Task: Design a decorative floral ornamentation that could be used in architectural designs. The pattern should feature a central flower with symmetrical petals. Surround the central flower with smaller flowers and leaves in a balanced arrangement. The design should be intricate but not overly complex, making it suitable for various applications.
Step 789:
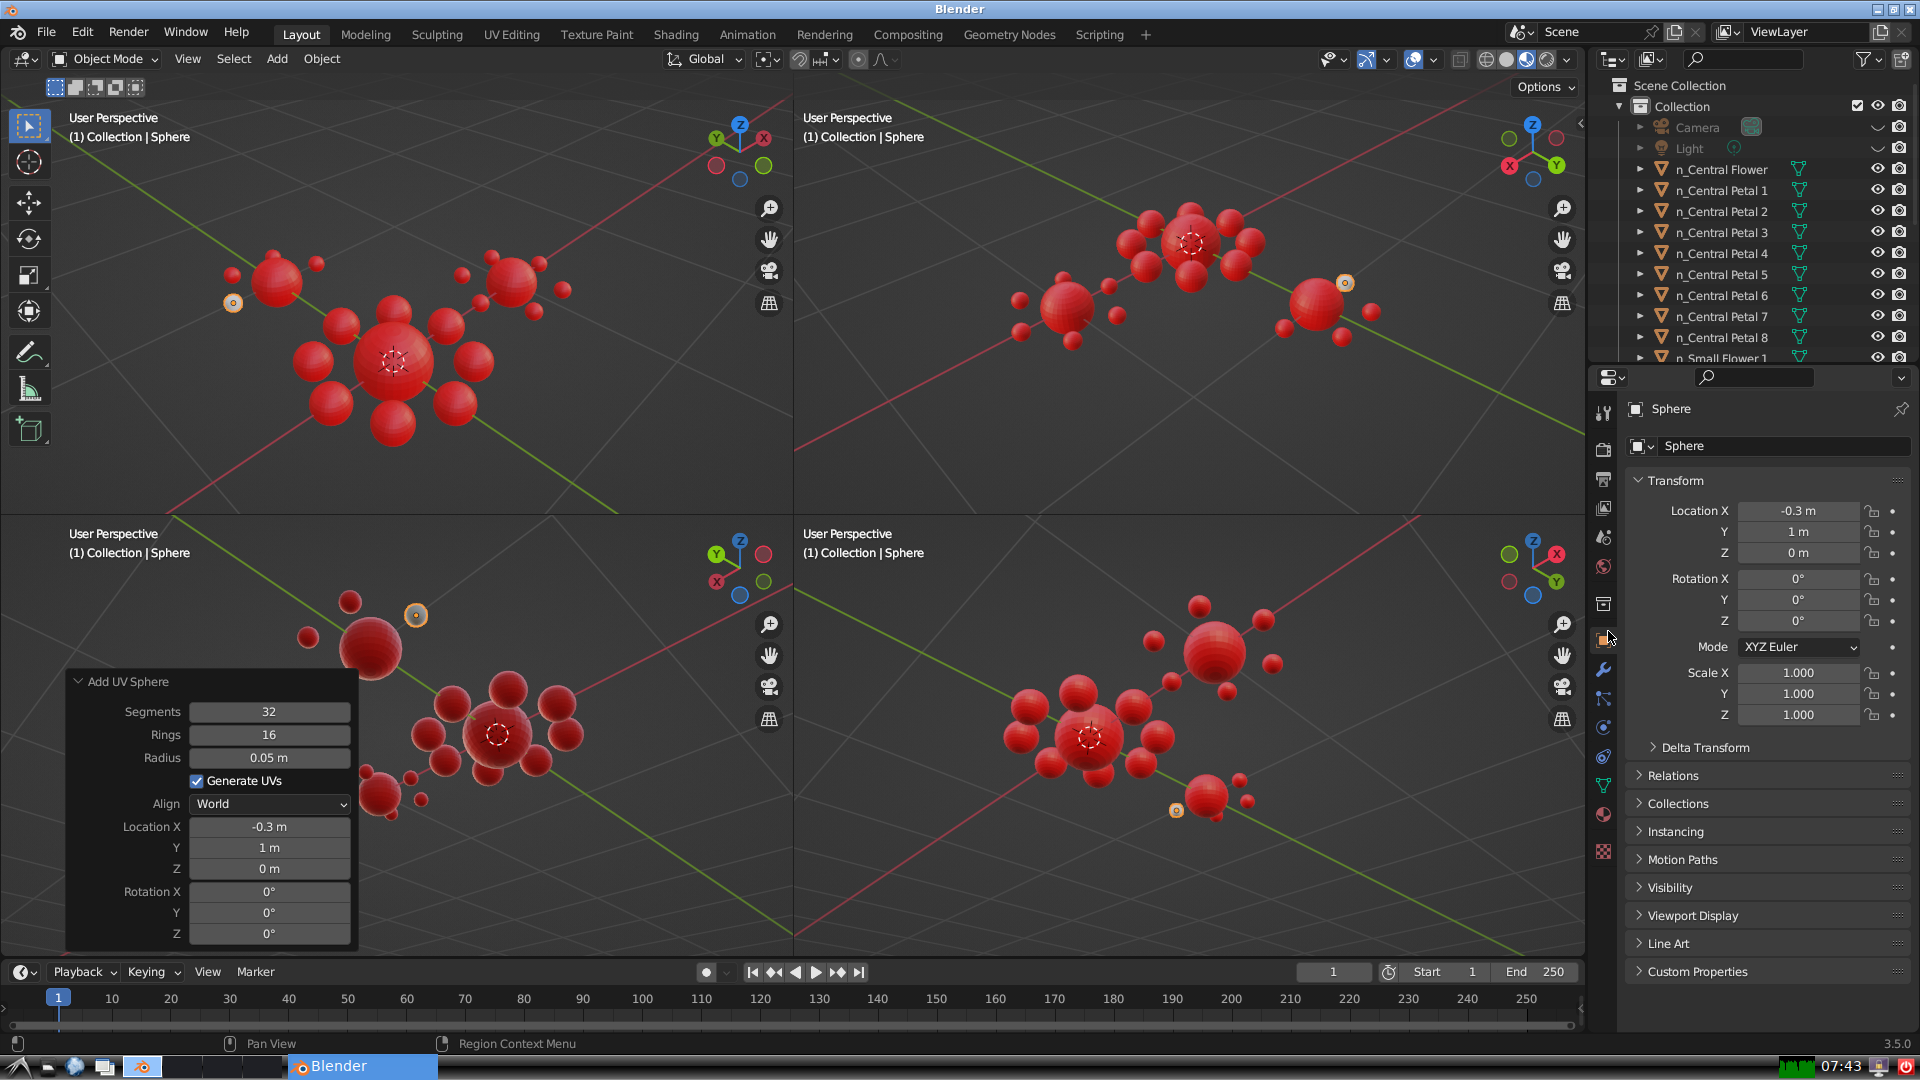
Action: {"mouse_move": [1732, 445]}